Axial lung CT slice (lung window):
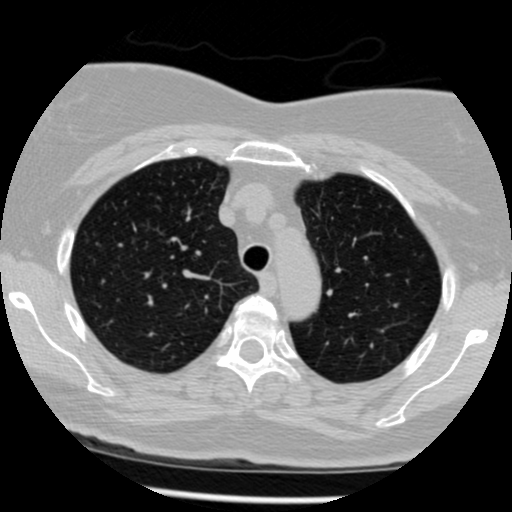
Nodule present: no